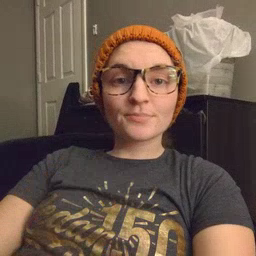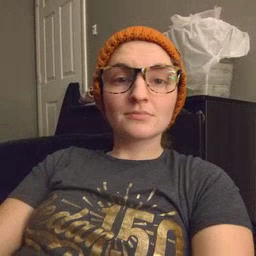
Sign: apple